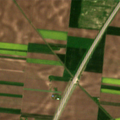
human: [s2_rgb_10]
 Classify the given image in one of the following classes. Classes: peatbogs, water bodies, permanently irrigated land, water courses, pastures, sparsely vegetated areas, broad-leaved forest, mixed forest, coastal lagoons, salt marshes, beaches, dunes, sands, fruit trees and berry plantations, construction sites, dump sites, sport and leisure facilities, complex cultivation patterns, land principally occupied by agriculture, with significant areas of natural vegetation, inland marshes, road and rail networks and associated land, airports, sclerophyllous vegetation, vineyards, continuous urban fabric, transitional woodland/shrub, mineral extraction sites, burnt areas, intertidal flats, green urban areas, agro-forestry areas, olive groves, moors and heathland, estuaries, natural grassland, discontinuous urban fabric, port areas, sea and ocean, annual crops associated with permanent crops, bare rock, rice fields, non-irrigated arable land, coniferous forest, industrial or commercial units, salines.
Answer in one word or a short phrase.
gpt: non-irrigated arable land, complex cultivation patterns